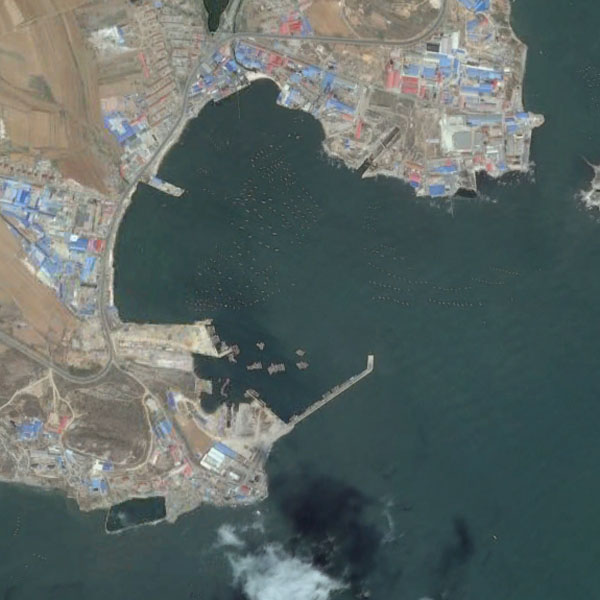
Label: Port